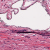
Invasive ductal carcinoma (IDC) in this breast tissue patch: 0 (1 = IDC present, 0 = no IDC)